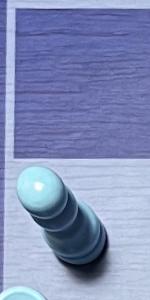
Label: Pawn_White